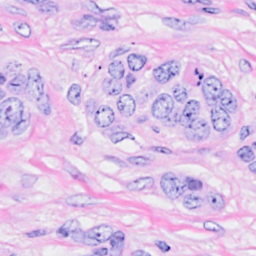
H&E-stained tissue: Breast